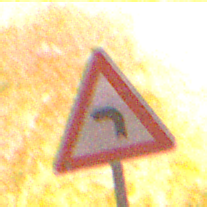
Verkehrszeichen: KurveLinks
Umgebung: Outdoor, Nature
Tageszeit: Night
Wetter: Clear
Licht: Natural
Jahreszeit: NotSpecified
Kontrast: LowContrast